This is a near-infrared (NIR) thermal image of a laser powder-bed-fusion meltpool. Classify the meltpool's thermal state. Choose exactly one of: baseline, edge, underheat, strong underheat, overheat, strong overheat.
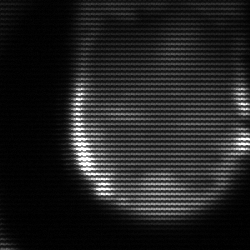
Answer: edge